Question: When upgrading SQL Server from 2017 to 2019, I get this error:

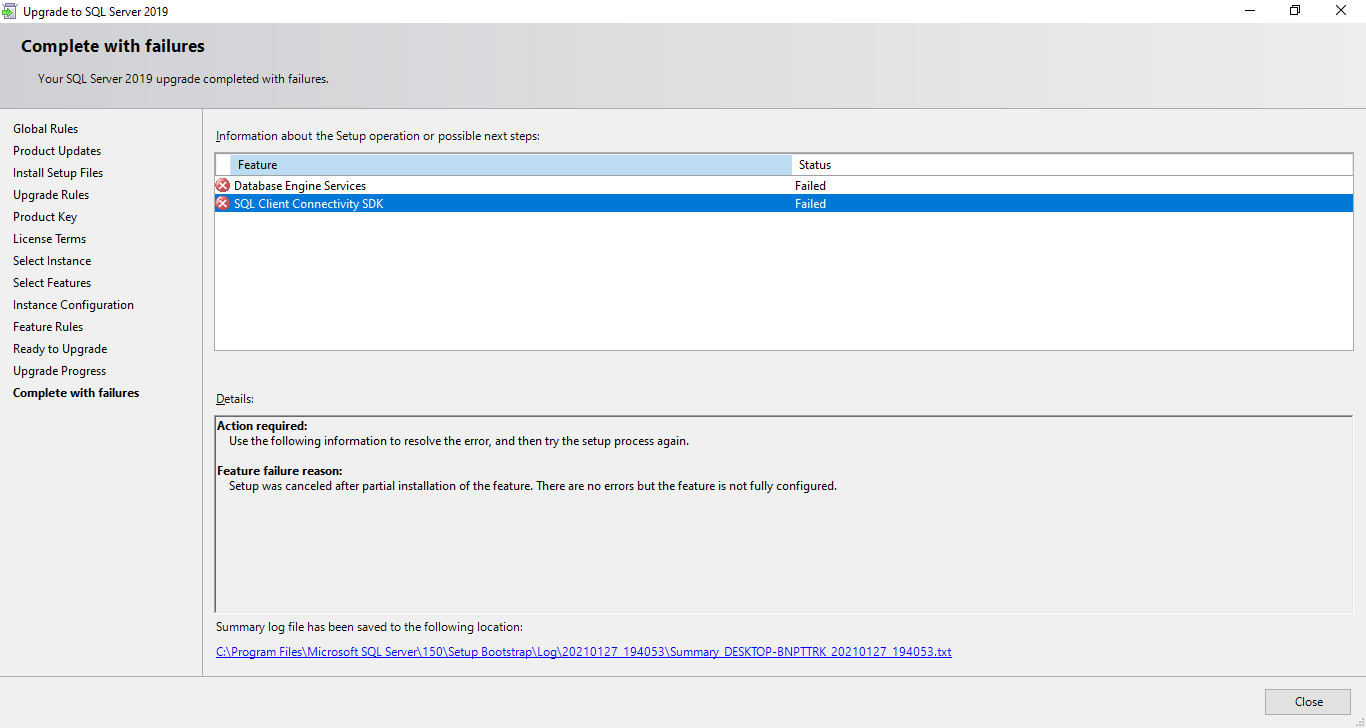
Answer: If you are running the setup from a mounted ISO, copy the content of media to a local drive and start setup.exe from this location.
Also please check if you have any SSMS that is version 18.x which is older than version 18.3.1. If you have then uninstall this first. If you need SSMS then proceed install the latest version from <URL>. After this try running the setup that you have copied locally and check if the installation can now proceed.